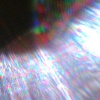
Label: sunburn